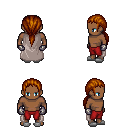
a pixel art fantasy rpg character, male body template, human, dark skin, gray cape, red pants, brunette ponytail hairstyle, metal gloves, white slippers, four views (front, back, left, right), 2x2 character sprite sheet, small pixel art, hard edges, no anti-aliasing